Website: lowes
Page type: billing-address
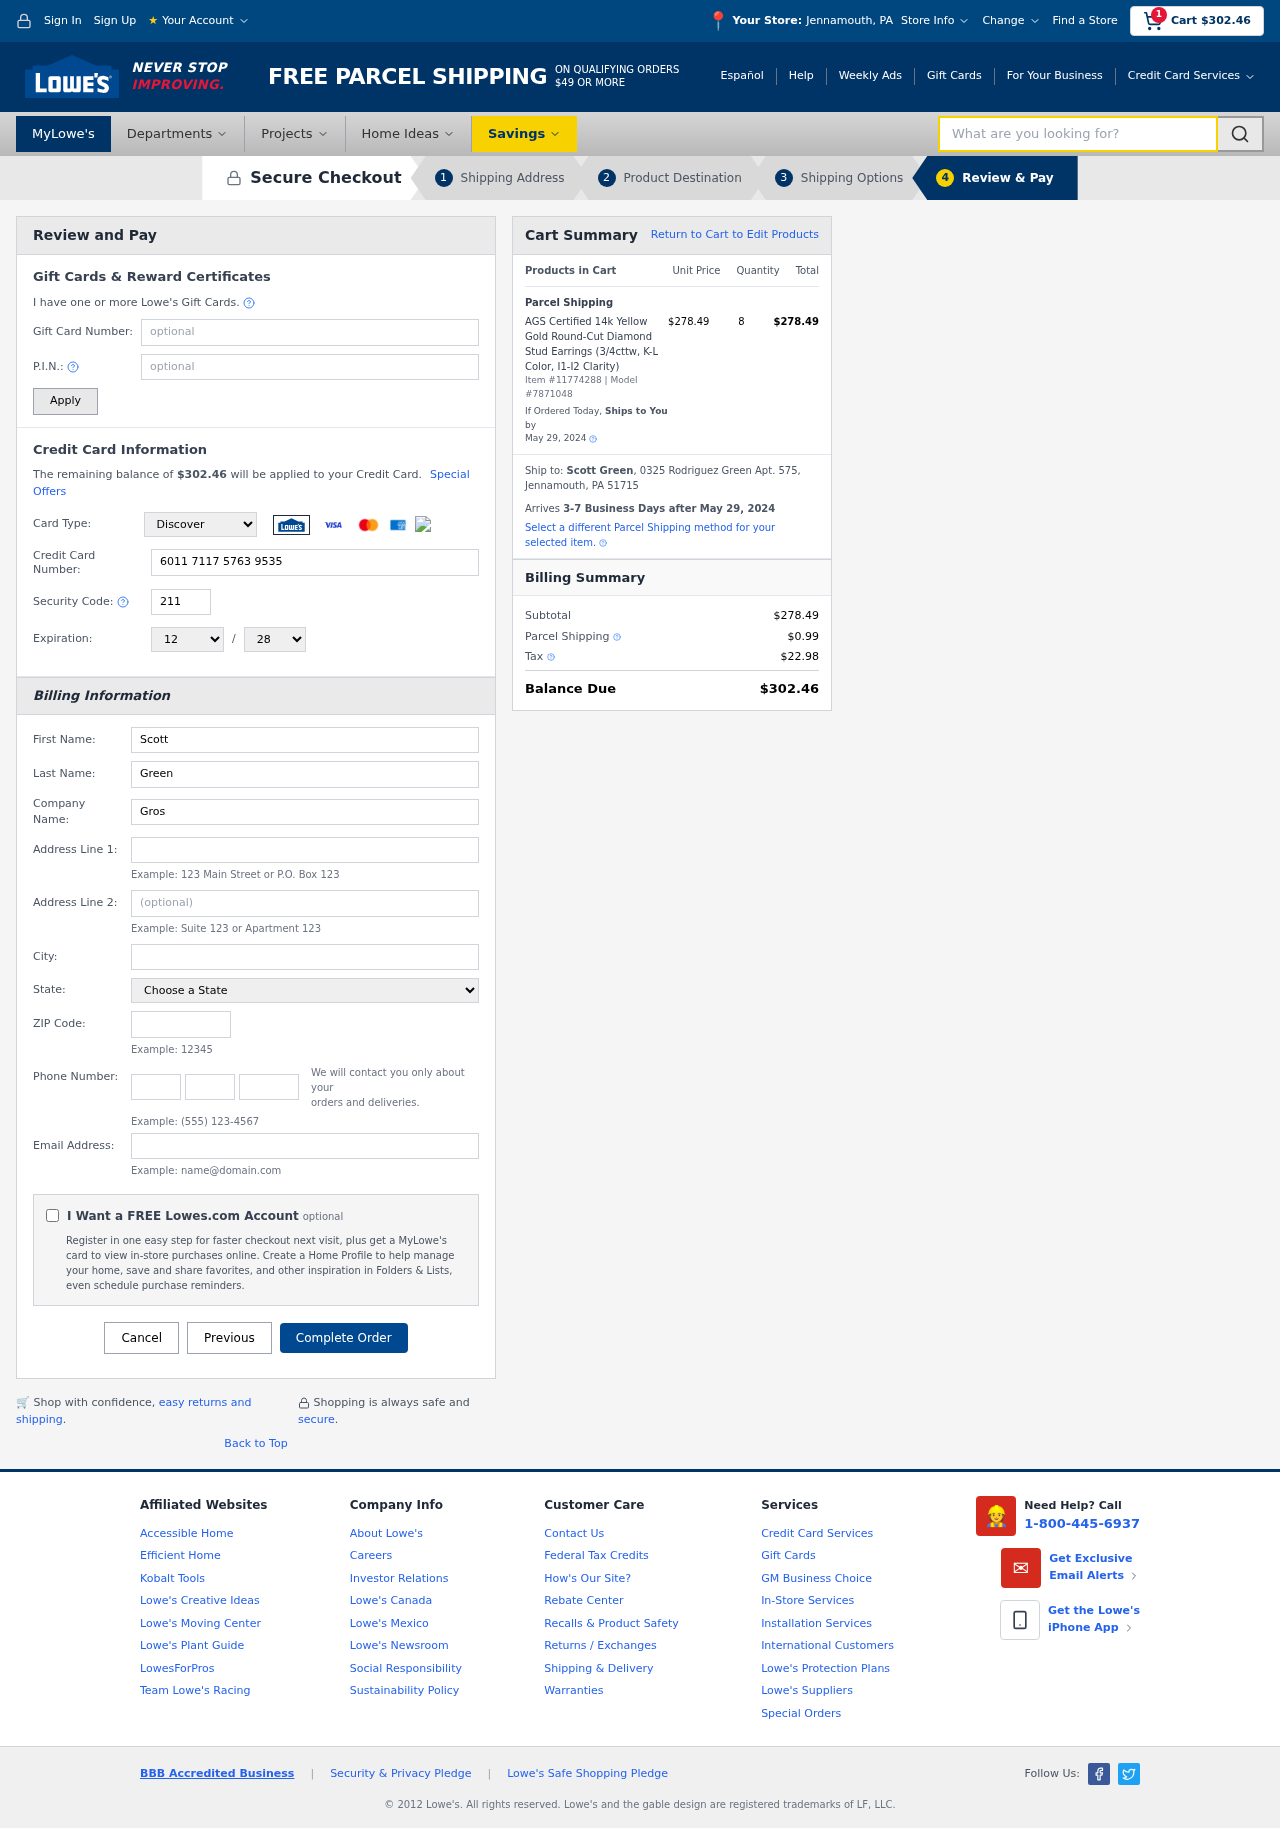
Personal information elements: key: PII_CARD_CVV
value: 211
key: PII_CARD_EXPIRY_MONTH
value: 12
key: PII_CARD_EXPIRY_YEAR
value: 28
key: PII_CARD_NUMBER
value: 6011 7117 5763 9535
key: PII_CARD_TYPE
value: Discover
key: PII_CITY
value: Jennamouth
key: PII_CITY_STATE
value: Jennamouth, PA
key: PII_COMPANY
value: Gross-Gilmore
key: PII_EMAIL
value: sgreen@gmail.com
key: PII_FIRSTNAME
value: Scott
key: PII_FULLNAME
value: Scott Green
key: PII_LASTNAME
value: Green
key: PII_PHONE_AREA
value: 915
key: PII_PHONE_PREFIX
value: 548
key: PII_PHONE_SUFFIX
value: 5003
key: PII_POSTCODE
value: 51715
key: PII_STATE
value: Pennsylvania
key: PII_STREET
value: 0325 Rodriguez Green Apt. 575
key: PII_STREET2
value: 758 Nicole Rest
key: PII_CITY_STATE_ZIP
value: Jennamouth, PA 51715
Product elements: key: PRODUCT1_NAME
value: AGS Certified 14k Yellow Gold Round-Cut Diamond Stud Earrings (3/4cttw, K-L Color, I1-I2 Clarity)
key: PRODUCT1_PRICE
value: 278.49
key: PRODUCT1_QUANTITY
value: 8
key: PRODUCT_ITEM_NUMBER
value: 11774288
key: PRODUCT_MODEL_NUMBER
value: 7871048
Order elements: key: ORDER_SUBTOTAL
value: $302.46
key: ORDER_TOTAL
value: $302.46
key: ORDER_SHIPPING_DATE
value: May 29, 2024
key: ORDER_SUBTOTAL
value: $278.49
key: ORDER_DELIVERY_DATE
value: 3-7 Business Days after May 29, 2024
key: ORDER_SHIPPING_DATE2
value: May 29, 2024
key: ORDER_SUBTOTAL2
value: $278.49
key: ORDER_SHIPPING_COST
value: $0.99
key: ORDER_TAX
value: $22.98
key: ORDER_TOTAL2
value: $302.46
Search elements: key: HEADER_SEARCH
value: What are you looking for?